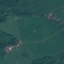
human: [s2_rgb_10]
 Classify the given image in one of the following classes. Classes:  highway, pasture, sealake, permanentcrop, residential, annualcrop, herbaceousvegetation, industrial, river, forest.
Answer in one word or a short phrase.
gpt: Pasture